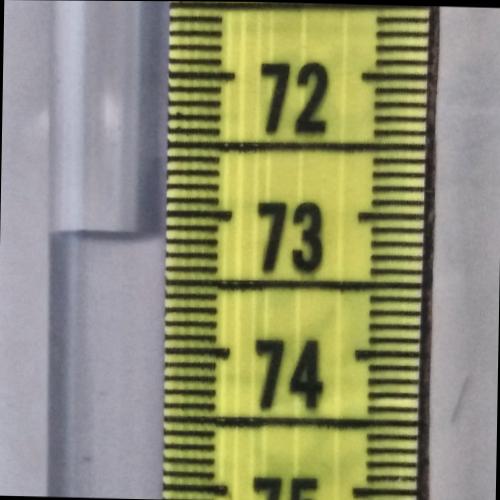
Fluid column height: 73.2 cm